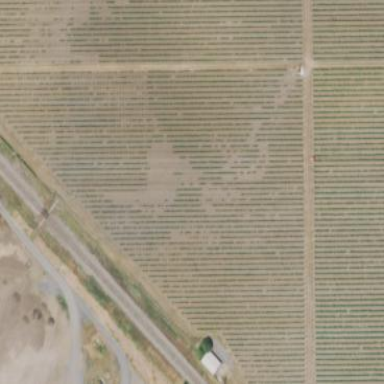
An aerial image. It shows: Vineyard with grape crops.